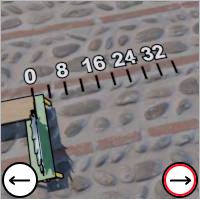
Task: length
Answer: 0
First scale value: 8.0